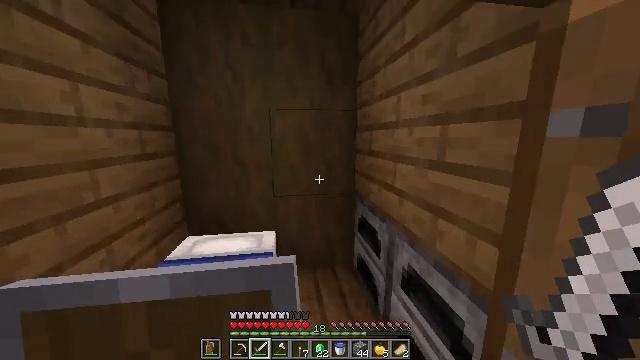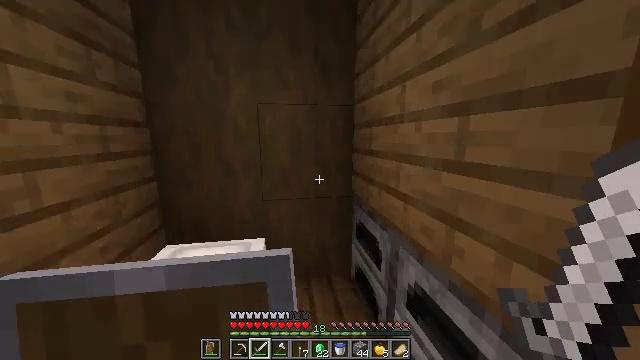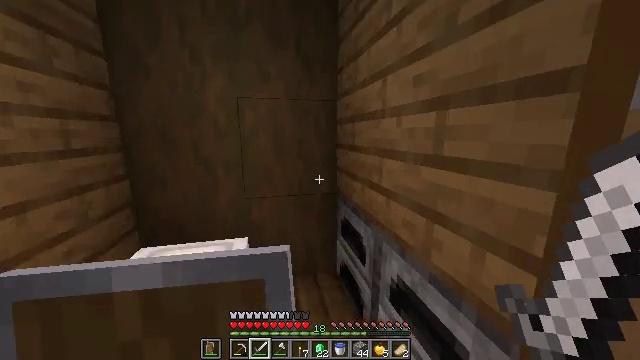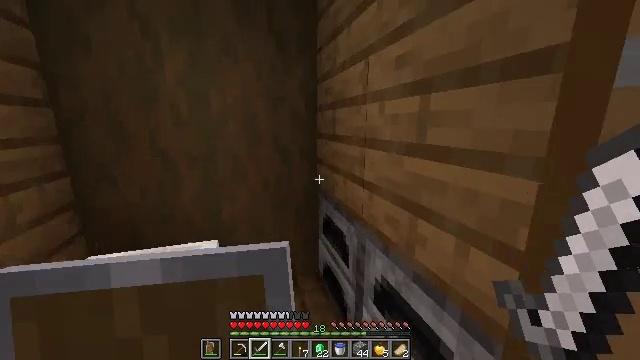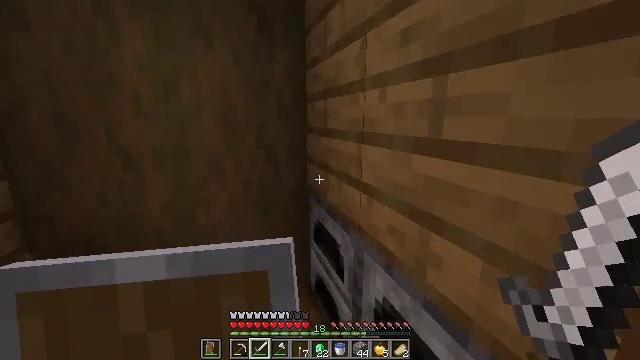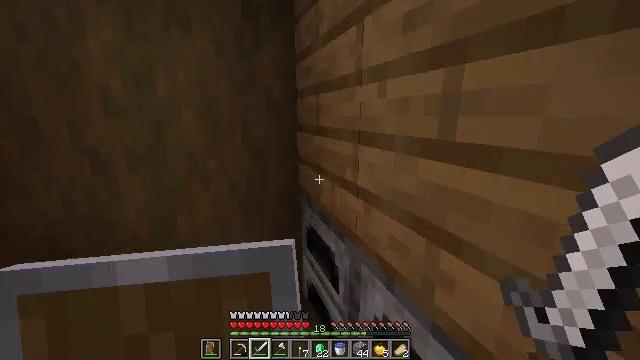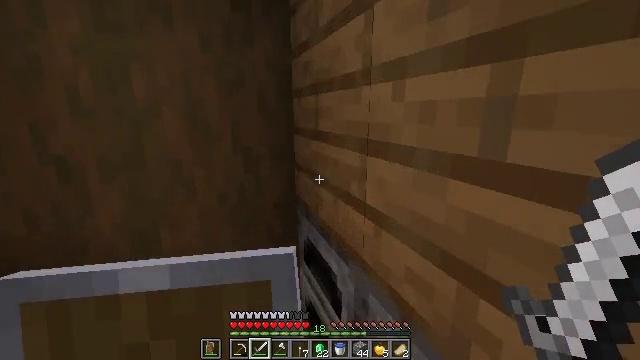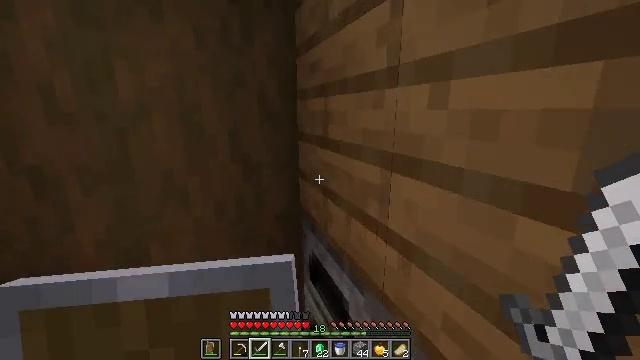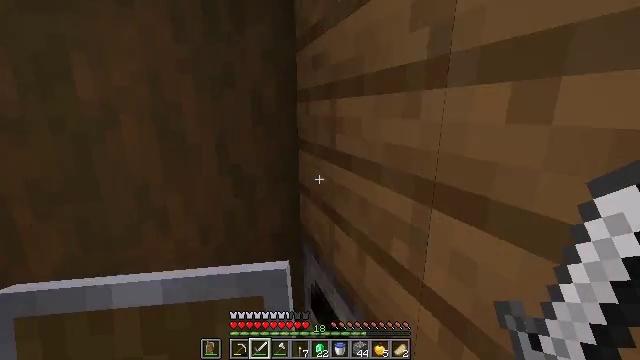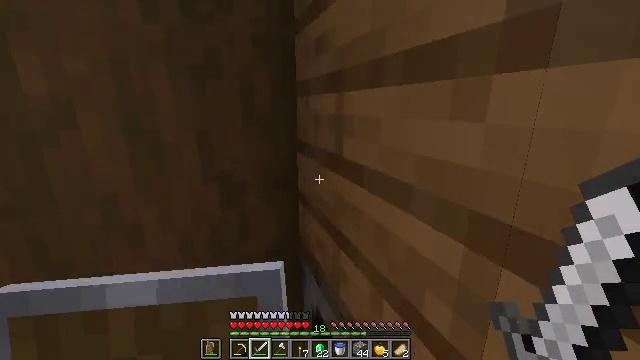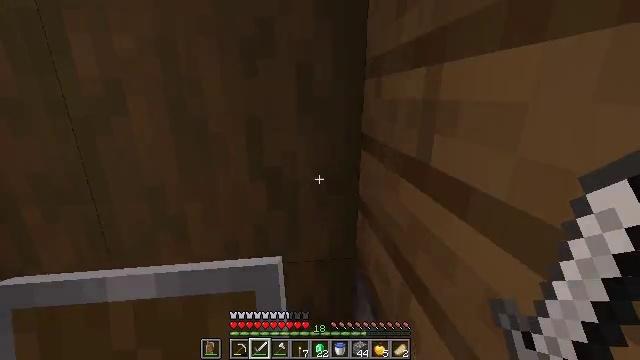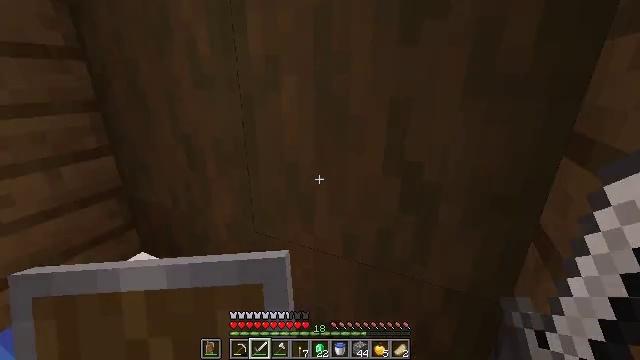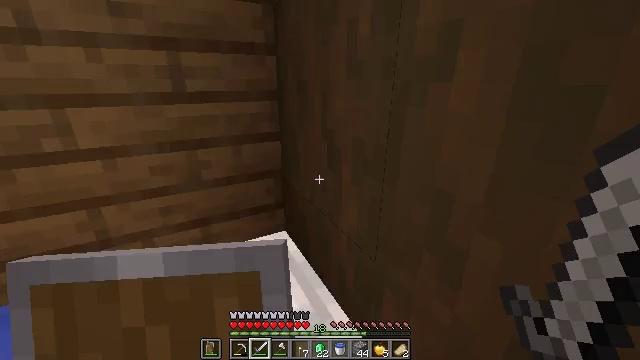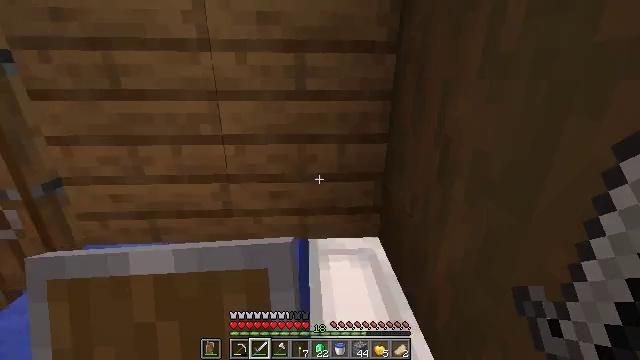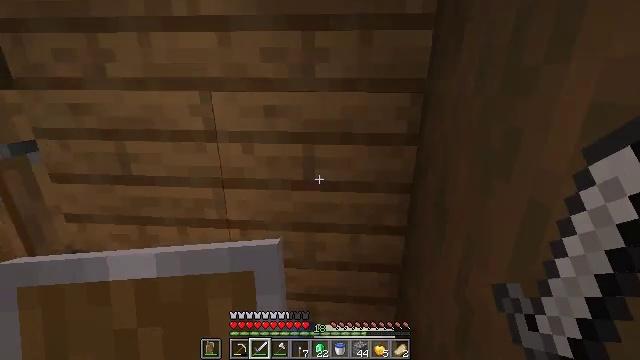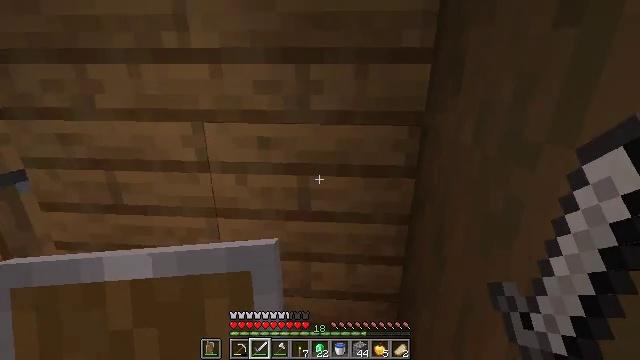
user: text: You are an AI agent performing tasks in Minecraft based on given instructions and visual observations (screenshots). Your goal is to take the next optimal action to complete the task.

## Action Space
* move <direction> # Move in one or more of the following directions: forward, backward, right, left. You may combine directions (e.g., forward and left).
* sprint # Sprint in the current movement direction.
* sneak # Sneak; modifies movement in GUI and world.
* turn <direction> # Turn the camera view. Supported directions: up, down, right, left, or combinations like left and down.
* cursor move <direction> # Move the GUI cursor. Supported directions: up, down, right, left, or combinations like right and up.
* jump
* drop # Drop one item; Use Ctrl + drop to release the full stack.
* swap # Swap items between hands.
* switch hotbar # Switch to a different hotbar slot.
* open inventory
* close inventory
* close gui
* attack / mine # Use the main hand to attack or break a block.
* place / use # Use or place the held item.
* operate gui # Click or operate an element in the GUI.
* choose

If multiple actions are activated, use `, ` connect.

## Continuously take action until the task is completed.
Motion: motion action
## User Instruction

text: Dismantle the blue bed.
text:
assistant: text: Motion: move forward
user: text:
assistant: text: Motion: move forward, turn right
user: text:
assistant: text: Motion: move forward, turn right and down
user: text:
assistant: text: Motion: move forward, turn right
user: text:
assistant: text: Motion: move forward, turn right
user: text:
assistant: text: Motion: move forward
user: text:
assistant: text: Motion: move forward
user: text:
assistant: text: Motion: move forward
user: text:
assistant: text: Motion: move forward
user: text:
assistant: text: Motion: move forward, turn left and down
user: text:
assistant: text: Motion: move forward, turn left and down
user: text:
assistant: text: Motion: move forward, turn left
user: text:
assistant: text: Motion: move forward, turn left
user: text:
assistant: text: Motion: move forward, sneak, turn left and up
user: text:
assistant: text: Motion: move forward, sneak
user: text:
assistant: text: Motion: move forward, sneak
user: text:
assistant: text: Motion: move forward, sneak
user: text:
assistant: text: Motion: move forward, sneak
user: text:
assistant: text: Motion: move forward, sneak
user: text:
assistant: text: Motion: move forward, sneak
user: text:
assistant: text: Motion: move forward, sneak
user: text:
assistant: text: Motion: move forward, sneak
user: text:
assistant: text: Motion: move forward, sneak, turn left and down
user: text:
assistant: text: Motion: sneak, turn left
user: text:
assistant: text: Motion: sneak, turn left
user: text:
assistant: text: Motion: sneak, turn left
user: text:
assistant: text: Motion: move left, turn left
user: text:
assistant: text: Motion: move left
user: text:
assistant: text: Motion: move left
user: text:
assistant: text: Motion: move forward and move left